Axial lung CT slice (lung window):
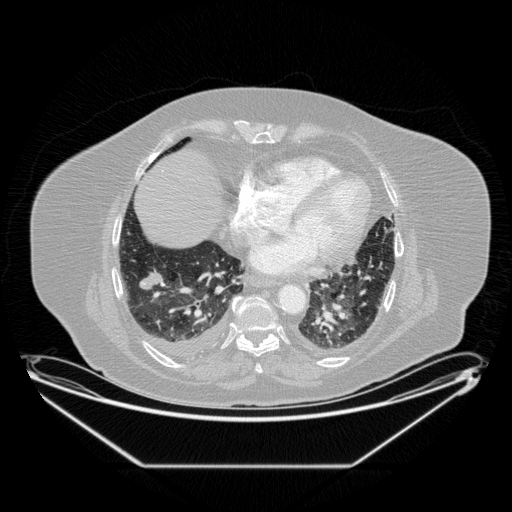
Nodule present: yes
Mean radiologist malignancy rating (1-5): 4.25